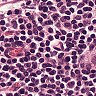
Metastatic tissue present: no